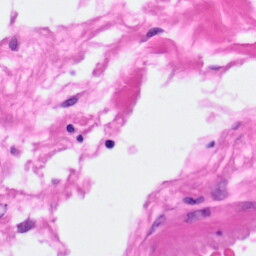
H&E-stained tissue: Pancreatic